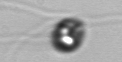
Label: flagellate_morphotype1